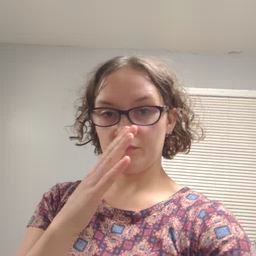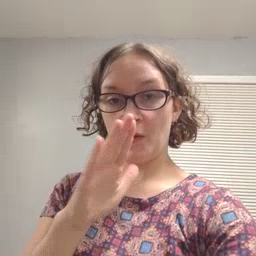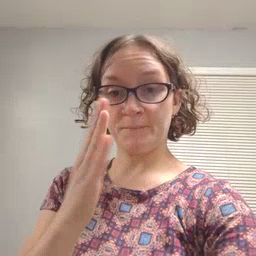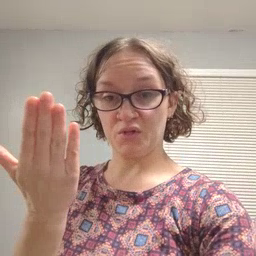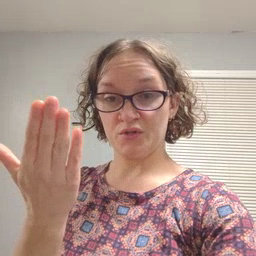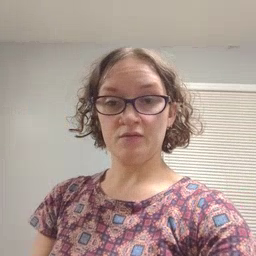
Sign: book